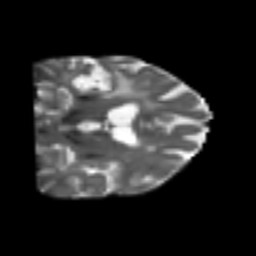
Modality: T2w
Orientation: coronal
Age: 50
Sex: female
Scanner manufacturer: siemens
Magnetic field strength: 3 T
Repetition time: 4.999 s
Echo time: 0.07946 s